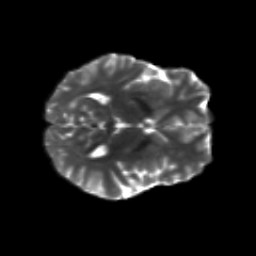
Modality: T2w
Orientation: axial
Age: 24
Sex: female
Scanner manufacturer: siemens
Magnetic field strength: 3 T
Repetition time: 8.8 s
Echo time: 0.085 s